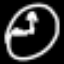
Label: clock